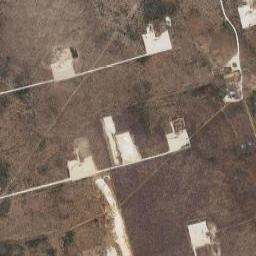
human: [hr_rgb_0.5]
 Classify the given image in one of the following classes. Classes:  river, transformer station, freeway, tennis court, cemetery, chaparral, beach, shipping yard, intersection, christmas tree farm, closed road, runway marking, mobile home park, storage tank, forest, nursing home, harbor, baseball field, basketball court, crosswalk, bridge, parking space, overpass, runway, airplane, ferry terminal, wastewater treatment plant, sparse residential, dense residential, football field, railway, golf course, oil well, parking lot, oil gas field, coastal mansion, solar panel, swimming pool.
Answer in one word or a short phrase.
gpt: oil gas field